Question: My problem is to get referer after page refresh. I need to find out if the user does not reloaded page. In my 'articles_controller' i check before 'article.views_count' increment
'''
def increment(article)
if request.referer != article_url(article)
# increment code
end
end
'''
but 'request.referer' returns url, that was before reload and after each page refresh method increment is running

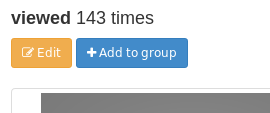
Answer: Try:
'''
def increment(article)
if request.referer != request.original_url
# increment code
end
end
'''